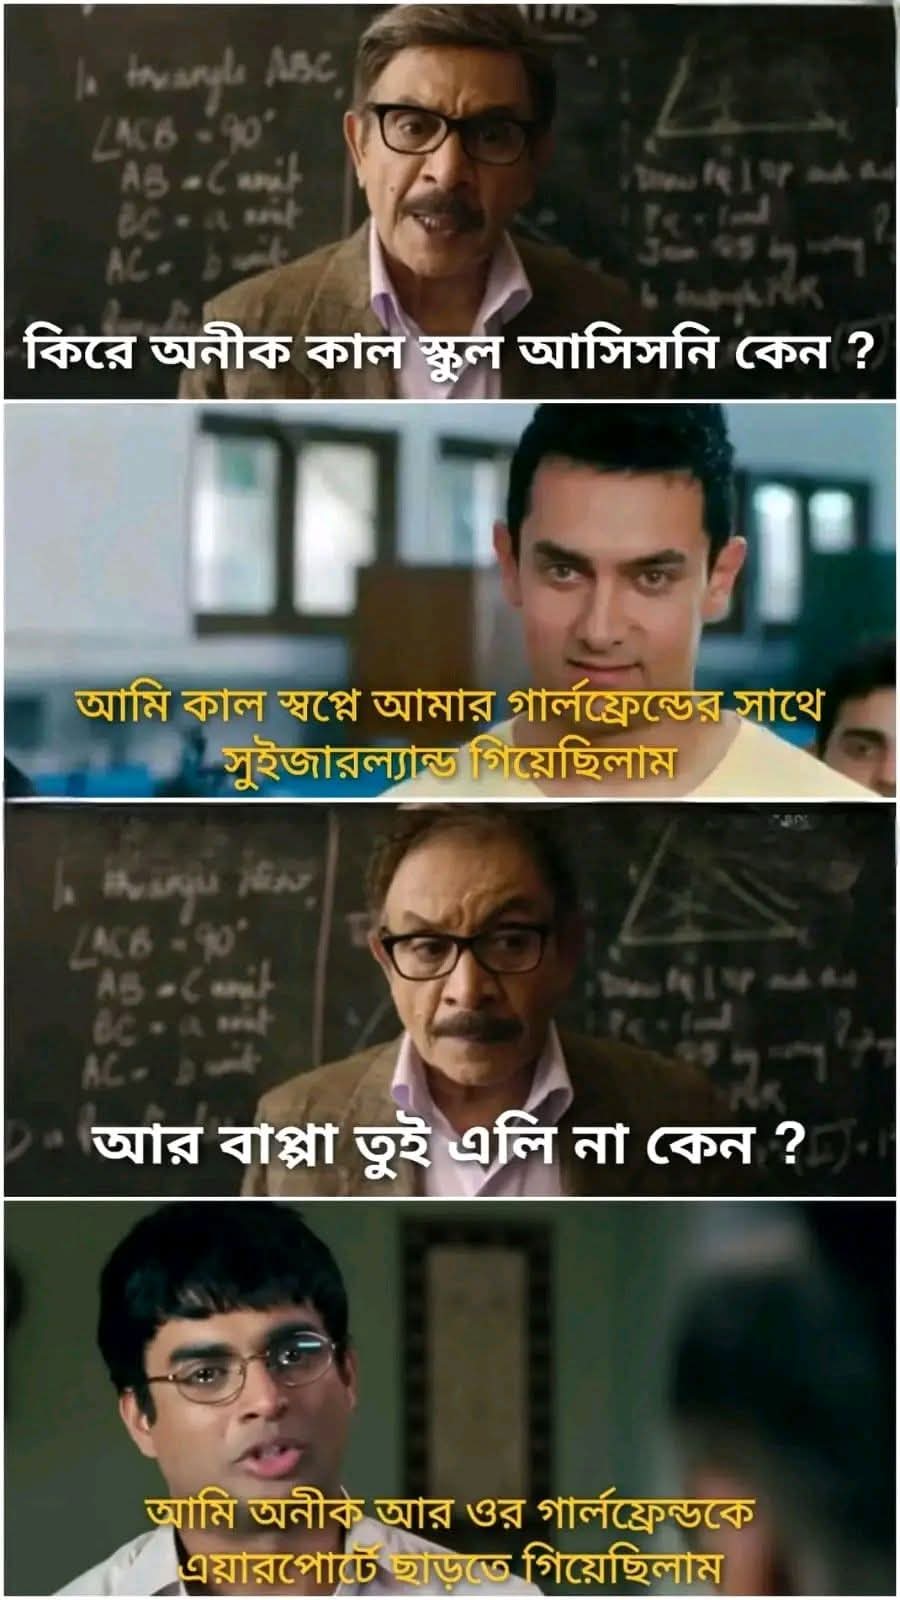
Text: কিরে অনীক কাল স্কুল আসিসনি কেন?
আমি কাল স্বপ্নে আমার গার্লফ্রেন্ডের সাথে সুইজারল্যান্ড গিয়েছিলাম
আর বাপ্পা তুই এলি না কেন?
আমি অনীক আর ওর গার্লফ্রেন্ডকে এয়ারপোর্টে ছাড়তে গিয়েছিলাম
Label: Non Hate